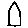
Label: house